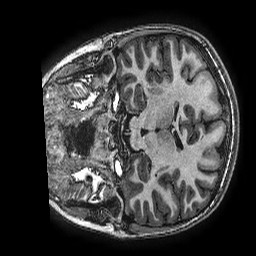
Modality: T1w
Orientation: coronal
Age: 14
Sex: female
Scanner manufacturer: ge
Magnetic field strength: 3 T
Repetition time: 0.00766 s
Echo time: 0.003476 s